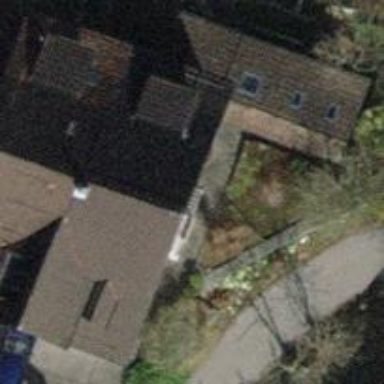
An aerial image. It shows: Terrace building.